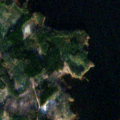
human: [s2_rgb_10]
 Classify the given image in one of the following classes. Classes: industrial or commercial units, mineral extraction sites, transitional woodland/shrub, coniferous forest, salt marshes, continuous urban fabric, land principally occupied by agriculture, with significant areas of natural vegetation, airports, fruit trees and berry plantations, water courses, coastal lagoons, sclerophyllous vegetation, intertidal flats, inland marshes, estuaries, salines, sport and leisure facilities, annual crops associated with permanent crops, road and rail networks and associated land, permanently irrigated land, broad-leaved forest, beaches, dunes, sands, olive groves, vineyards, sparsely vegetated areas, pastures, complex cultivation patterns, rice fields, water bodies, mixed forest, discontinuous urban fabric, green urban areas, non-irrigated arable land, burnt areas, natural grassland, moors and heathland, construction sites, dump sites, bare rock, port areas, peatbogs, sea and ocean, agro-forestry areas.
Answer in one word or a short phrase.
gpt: coniferous forest, mixed forest, water bodies